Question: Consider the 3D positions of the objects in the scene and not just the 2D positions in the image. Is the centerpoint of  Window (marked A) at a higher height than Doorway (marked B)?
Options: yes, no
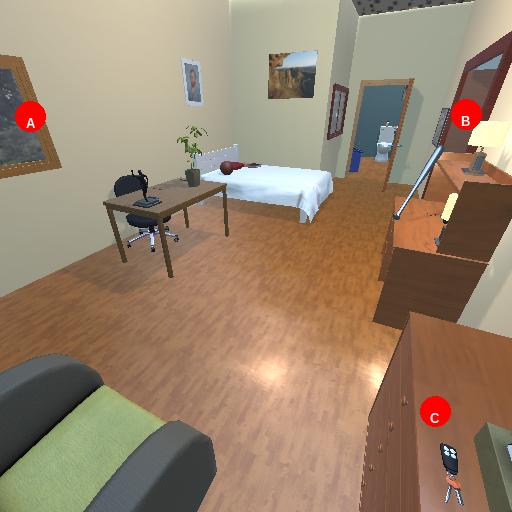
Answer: yes